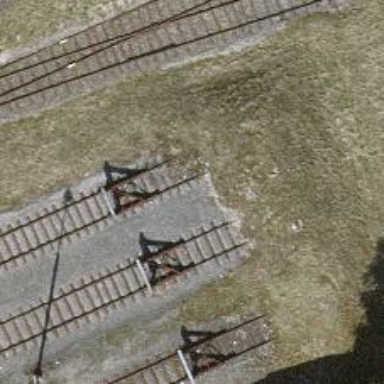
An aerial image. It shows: Railway buffer stop.